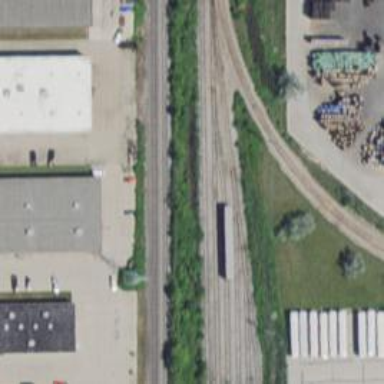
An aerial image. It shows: Rail spur service.